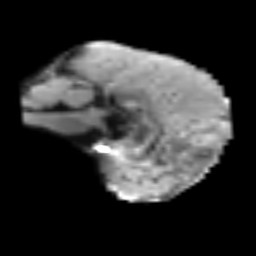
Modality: T2w
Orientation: sagittal
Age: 54
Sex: male
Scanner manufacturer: siemens
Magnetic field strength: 3 T
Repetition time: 3.2 s
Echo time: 0.081 s